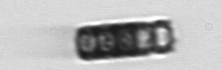
Label: Paralia_sulcata